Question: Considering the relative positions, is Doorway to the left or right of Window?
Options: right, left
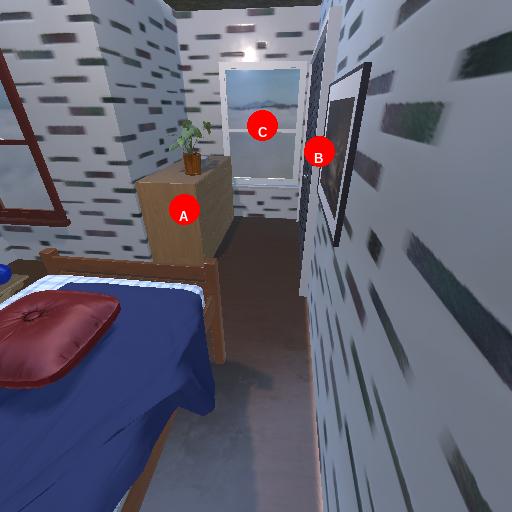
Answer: right